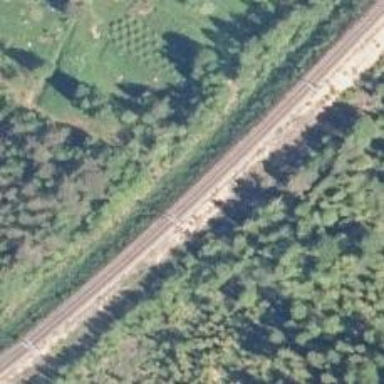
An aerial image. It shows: Railway track with continuous electrified contact lines.